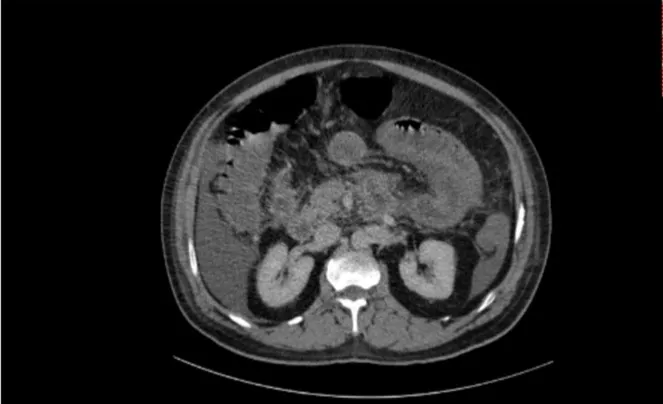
xxx.
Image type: radiology (ct)